Interaction volume radius: 5 \u00c5
Interaction volume height: 15 \u00c5
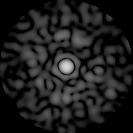
Disorder parameter: 0.7832